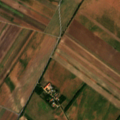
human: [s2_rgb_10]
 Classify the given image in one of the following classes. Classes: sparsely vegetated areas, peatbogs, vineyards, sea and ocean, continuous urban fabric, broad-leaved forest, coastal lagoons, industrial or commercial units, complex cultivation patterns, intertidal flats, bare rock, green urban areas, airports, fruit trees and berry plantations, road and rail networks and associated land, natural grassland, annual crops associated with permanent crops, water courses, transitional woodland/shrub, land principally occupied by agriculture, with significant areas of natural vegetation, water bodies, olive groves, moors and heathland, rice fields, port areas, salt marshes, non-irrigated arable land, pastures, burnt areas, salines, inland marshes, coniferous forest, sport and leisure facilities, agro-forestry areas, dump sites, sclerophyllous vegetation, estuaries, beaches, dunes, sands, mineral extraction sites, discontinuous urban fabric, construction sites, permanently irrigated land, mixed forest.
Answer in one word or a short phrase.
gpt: non-irrigated arable land